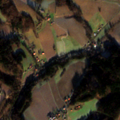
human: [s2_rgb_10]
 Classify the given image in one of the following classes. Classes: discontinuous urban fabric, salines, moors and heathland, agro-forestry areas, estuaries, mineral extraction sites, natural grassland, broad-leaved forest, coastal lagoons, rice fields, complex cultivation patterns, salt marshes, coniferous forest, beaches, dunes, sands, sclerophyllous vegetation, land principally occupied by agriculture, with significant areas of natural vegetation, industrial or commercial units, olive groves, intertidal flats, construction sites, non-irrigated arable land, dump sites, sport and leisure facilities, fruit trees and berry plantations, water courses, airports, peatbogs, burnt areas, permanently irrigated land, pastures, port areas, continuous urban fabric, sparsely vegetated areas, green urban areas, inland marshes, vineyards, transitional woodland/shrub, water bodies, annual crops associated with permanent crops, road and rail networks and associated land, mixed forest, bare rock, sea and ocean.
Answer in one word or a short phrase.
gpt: non-irrigated arable land, complex cultivation patterns, land principally occupied by agriculture, with significant areas of natural vegetation, mixed forest